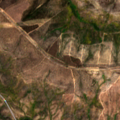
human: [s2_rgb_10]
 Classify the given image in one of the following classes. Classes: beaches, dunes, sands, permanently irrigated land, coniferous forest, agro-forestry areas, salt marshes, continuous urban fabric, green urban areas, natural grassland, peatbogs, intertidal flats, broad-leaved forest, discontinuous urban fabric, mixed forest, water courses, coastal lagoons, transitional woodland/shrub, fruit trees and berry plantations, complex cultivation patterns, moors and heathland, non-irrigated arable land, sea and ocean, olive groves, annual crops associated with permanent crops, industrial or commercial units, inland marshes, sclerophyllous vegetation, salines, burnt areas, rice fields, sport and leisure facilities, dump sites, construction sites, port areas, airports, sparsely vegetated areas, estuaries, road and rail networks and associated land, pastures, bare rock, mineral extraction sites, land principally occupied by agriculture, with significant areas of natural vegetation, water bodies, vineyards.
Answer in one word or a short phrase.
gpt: broad-leaved forest, moors and heathland, sclerophyllous vegetation, transitional woodland/shrub